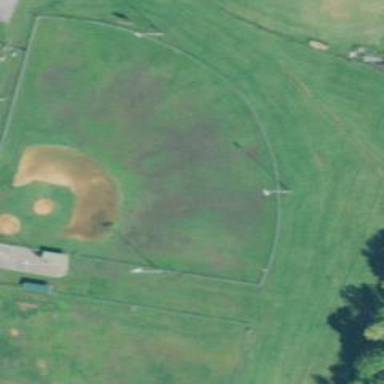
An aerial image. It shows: Baseball pitch for leisure land activities.